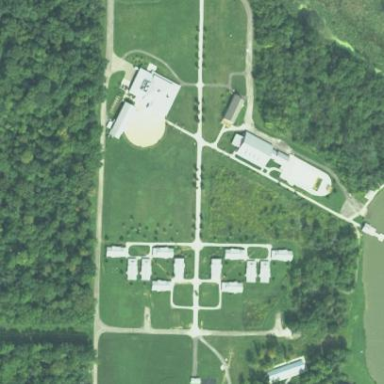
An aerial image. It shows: Summer camp located in leisure land.